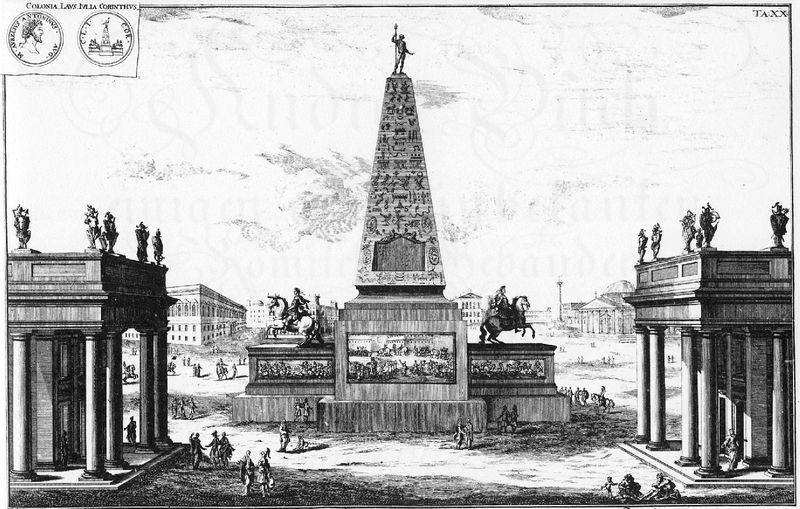
Titel: Entwurf einer historischen Architektur
Künstler: Johann Bernhard Fischer von Erlach
Schlagwörter: himmel, kopf, schatten, weiß, wolken, menschen, stadt, fenster, grau, licht, schwarz, säule, säulen, zeichen, zeichnung, gebäude, leute, architektur, sockel, häuser, standfigur, pferde, reiter, skulptur, statue, relief, platz, figuren, krieg, plastik, schriftzeichen, berlin, kegel, denkmal, druck, radierung, stich, kreise, rom, wappen, skulpturen, quader, statuen, krieger, obelisk, wolkne, tempel, speer, dorisch, siegel, urkunde, pyramide, kupferstich, standbild, monument, reiterstatue, standbilder, propyläen, läulen, byzanz, marken, hiroglyphen, reiterfigur, colonia, köjn, reiterstatuen